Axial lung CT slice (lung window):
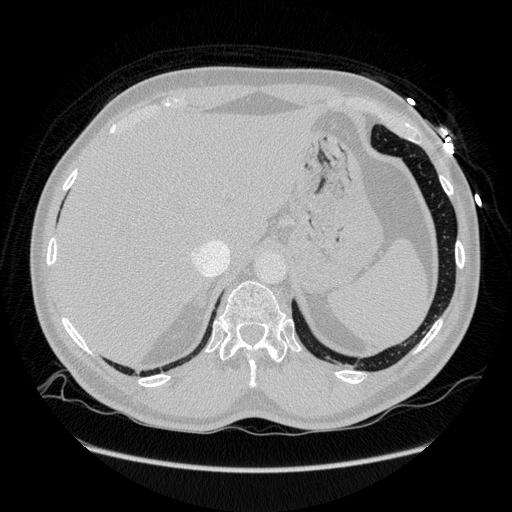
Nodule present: no